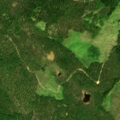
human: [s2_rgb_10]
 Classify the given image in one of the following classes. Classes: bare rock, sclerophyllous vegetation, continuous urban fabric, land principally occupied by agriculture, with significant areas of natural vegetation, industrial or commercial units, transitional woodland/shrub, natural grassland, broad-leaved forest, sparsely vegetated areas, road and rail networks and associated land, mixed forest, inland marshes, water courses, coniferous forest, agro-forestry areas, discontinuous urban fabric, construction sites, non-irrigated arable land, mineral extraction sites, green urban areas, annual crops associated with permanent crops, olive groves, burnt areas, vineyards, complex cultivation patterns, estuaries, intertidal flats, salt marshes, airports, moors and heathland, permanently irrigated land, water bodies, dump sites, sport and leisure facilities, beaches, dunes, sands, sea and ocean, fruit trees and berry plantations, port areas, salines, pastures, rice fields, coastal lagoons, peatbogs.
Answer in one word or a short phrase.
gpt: coniferous forest, transitional woodland/shrub